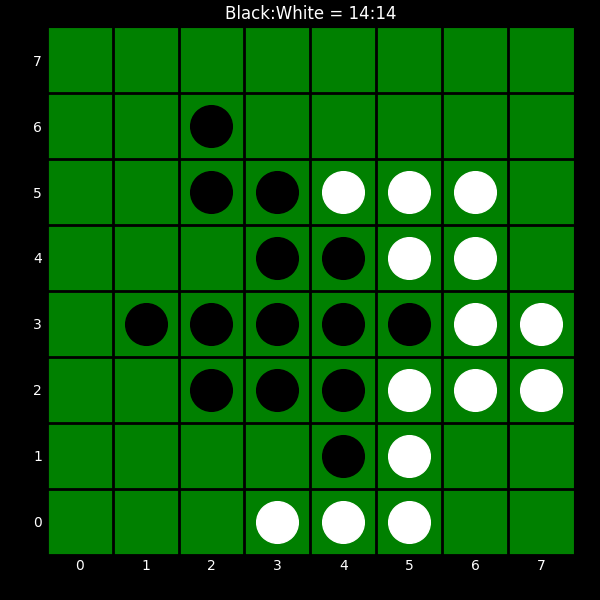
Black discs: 14
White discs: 14